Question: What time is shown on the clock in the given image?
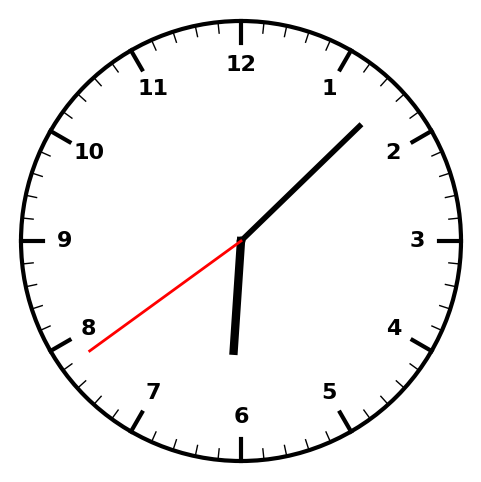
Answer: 06:07:39